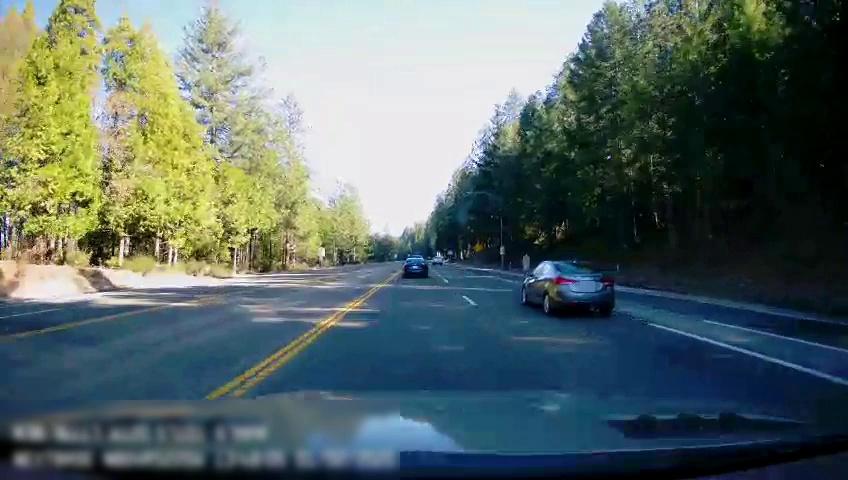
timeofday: Day
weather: Sunny
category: Drivable Space
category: Vehicles | Car
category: Vehicles | Car
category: Vehicles | Truck
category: Lanes | Alternate Lane
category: Lanes | Alternate Lane
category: Lanes | Current Lane
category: Lanes | Current Lane
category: Lanes | Current Lane
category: Lanes | Opposite Lane
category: Lanes | Opposite Lane